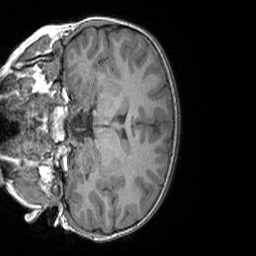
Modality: T1w
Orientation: coronal
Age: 8
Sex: male
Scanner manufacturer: siemens
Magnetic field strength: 3 T
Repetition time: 1.65 s
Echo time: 0.00203 s